Chest X-ray:
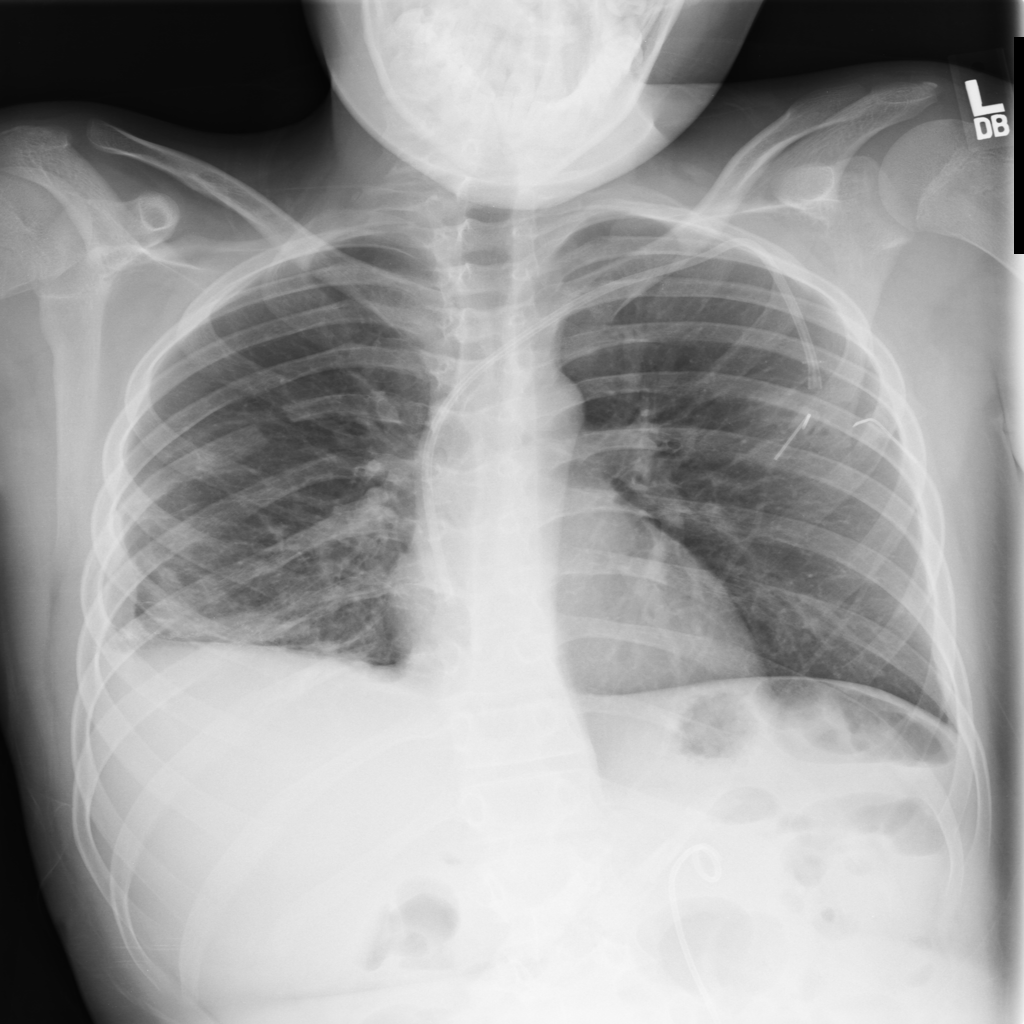
Findings: Consolidation, Fracture, Effusion
No abnormal finding: no